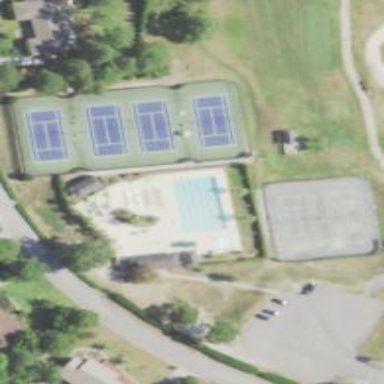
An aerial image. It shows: Sports centre dedicated to swimming activities.